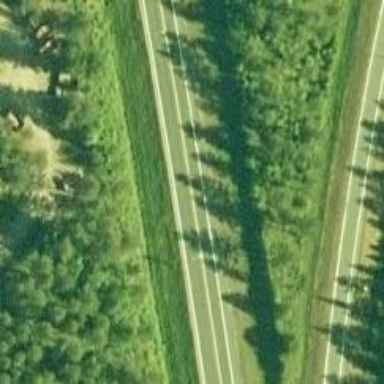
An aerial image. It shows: Asphalt trunk motorway.